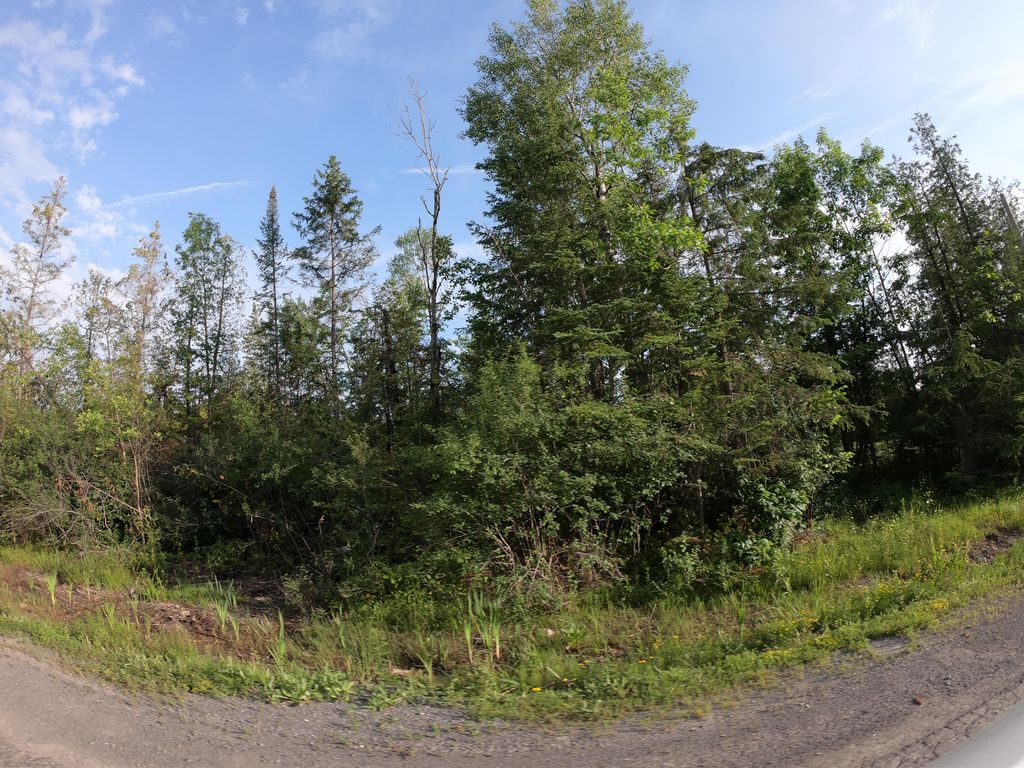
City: ottawa-gatineau